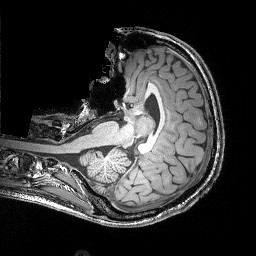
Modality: T1w
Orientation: axial
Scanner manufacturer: siemens
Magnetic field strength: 3 T
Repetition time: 0.02 s
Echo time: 0.005 s